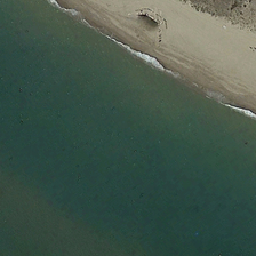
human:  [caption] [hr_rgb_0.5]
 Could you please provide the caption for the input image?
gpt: There is some shade on the beach.

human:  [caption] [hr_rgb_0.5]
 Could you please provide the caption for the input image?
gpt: There are people in the shade of trees on the beach.

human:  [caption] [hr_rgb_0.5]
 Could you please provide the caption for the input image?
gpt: Some people are in the shadows on the beach.

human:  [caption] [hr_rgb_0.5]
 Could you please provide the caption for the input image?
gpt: There are some people in the shade of trees on the beach.

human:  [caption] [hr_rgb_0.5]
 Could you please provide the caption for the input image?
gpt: There are people by the sea.